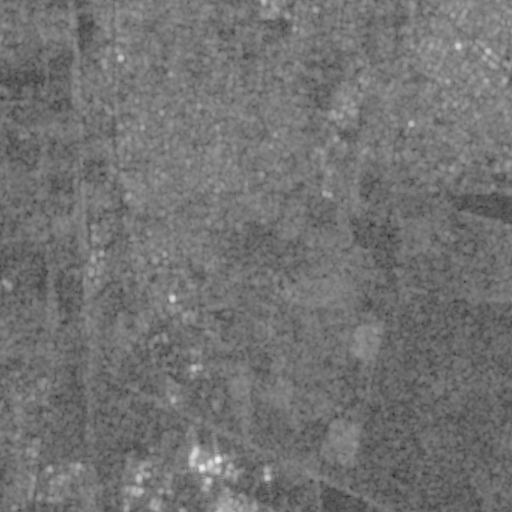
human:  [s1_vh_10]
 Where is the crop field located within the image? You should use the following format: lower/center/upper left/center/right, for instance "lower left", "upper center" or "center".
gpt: The crop field is located in the upper left of the image.
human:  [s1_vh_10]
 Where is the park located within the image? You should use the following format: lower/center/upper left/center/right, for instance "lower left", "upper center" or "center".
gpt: The park is located in the upper right of the image.
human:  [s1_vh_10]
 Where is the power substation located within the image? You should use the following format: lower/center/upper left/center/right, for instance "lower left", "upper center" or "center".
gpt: The power substation is located in the lower center of the image.
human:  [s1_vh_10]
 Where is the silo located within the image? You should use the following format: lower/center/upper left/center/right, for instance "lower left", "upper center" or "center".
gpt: The silo is located in the lower center of the image.
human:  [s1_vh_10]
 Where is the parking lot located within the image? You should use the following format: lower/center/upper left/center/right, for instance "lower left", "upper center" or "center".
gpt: There is no parking lot in the image.

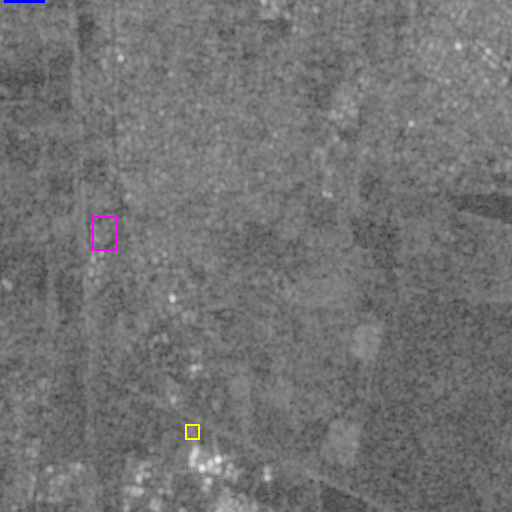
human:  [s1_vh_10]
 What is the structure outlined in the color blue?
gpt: The structure outlined in blue is a crop field.
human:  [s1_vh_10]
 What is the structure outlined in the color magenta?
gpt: The structure outlined in magenta is a parking lot.
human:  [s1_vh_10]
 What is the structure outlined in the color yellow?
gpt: The structure outlined in yellow is a power substation.
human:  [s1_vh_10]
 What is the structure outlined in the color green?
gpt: There is no green outline.